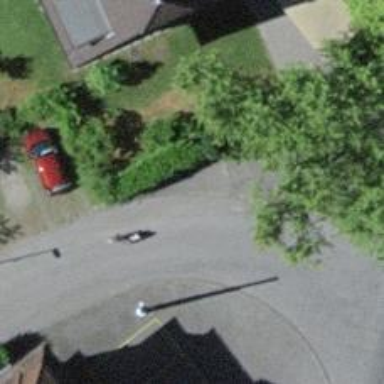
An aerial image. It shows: Kerb barrier.